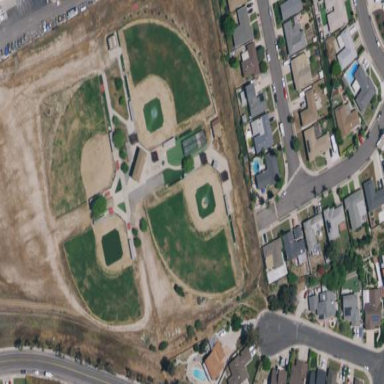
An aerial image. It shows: Baseball pitch for leisure land activities.